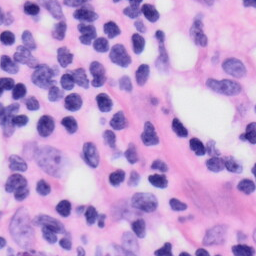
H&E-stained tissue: Skin